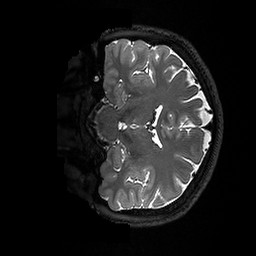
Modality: T2w
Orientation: coronal
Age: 32
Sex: female
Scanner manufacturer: ge
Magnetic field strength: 3 T
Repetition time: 3.202 s
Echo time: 0.06703 s